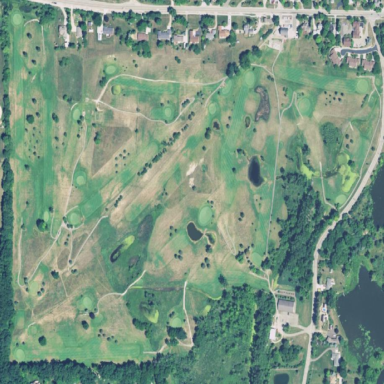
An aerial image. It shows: Golf course.